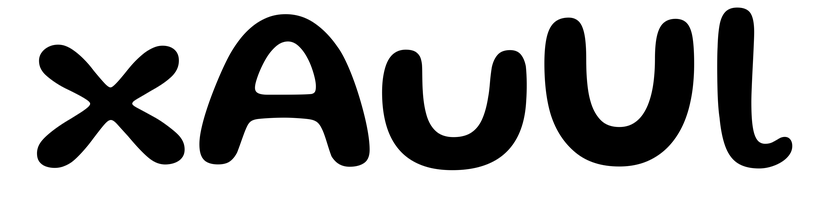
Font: Gluten_Medium